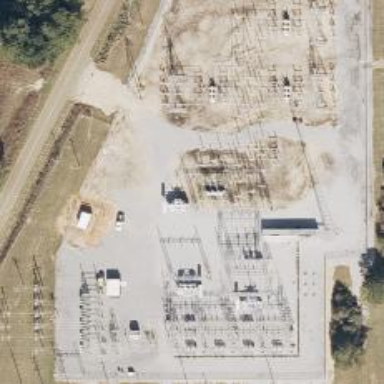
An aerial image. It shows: Fenced power substation at the transmission level.